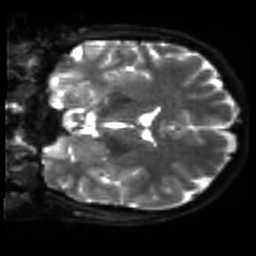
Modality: sbref
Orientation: coronal
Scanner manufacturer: siemens
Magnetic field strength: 3 T
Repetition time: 4 s
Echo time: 0.0594 s